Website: lowes
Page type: review-order
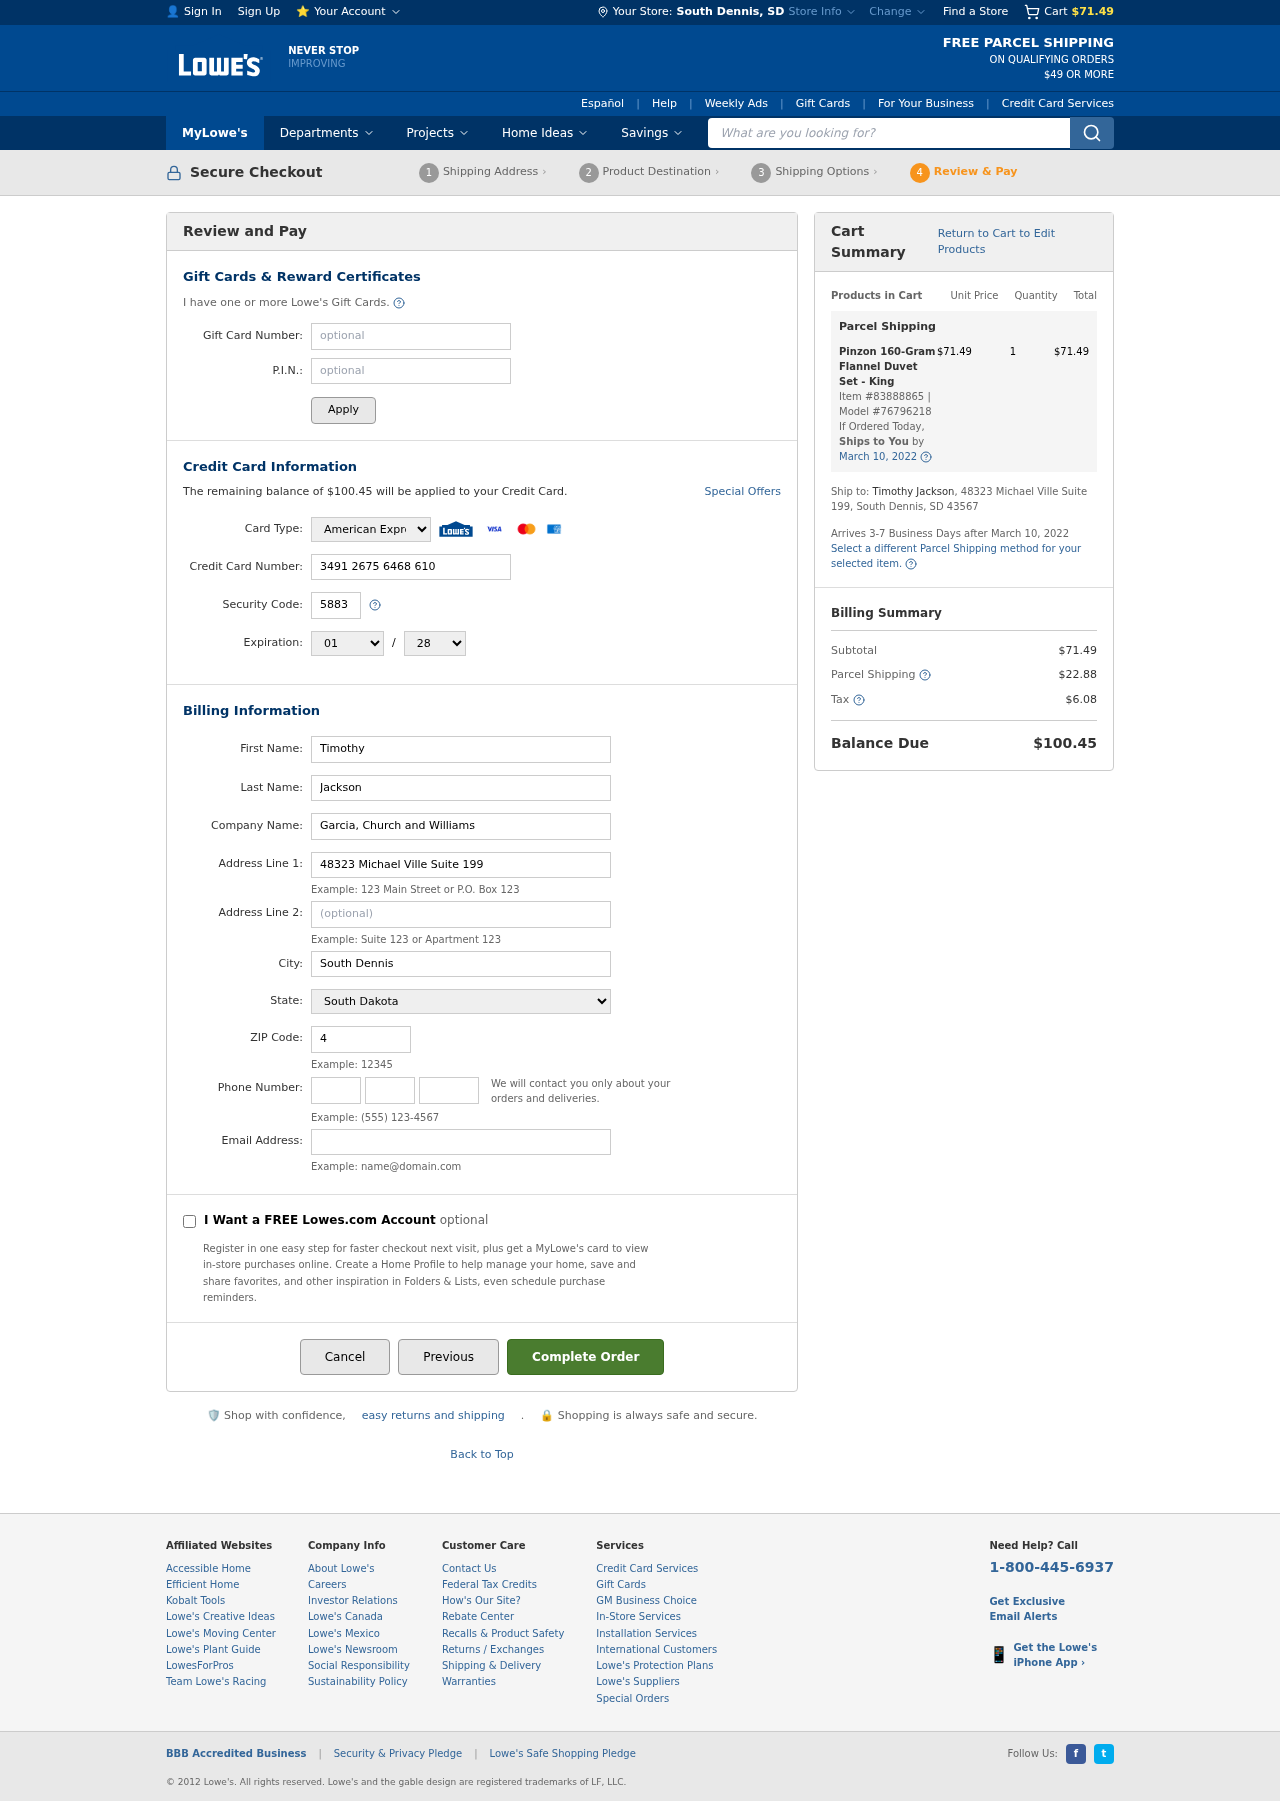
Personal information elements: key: PII_CARD_CVV
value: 5883
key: PII_CARD_EXPIRY_MONTH
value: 01
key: PII_CARD_EXPIRY_YEAR
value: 28
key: PII_CARD_NUMBER
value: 3491 2675 6468 610
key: PII_CARD_TYPE
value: American Express
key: PII_CITY
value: South Dennis
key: PII_CITY_STATE
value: South Dennis, SD
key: PII_COMPANY
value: Garcia, Church and Williams
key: PII_EMAIL
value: timothy.jackson@hotmail.com
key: PII_FIRSTNAME
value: Timothy
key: PII_LASTNAME
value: Jackson
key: PII_PHONE_AREA
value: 291
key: PII_PHONE_PREFIX
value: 310
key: PII_PHONE_SUFFIX
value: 8658
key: PII_POSTCODE
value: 43567
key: PII_STATE
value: South Dakota
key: PII_STREET
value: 48323 Michael Ville Suite 199
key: PII_STREET2
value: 48323 Michael Ville Suite 199
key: PII_FULLNAME2
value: Timothy Jackson
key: PII_STATE_ABBR
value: SD
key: PII_POSTCODE_FULL
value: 43567
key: PII_CITY_STATE_ZIP
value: South Dennis, SD 43567
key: PII_POSTCODE_NUMERIC
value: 43567
Product elements: key: PRODUCT1_NAME
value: Pinzon 160-Gram Flannel Duvet Set - King
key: PRODUCT1_PRICE
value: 71.49
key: PRODUCT1_QUANTITY
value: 1
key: PRODUCT1_ITEM_NUMBER
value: Item #83888865
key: PRODUCT1_MODEL_NUMBER
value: Model #76796218
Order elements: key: ORDER_SUBTOTAL
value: $71.49
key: ORDER_BALANCE_DUE
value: $100.45
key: ORDER_SHIPPING_DATE
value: March 10, 2022
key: ORDER_ITEM_TOTAL
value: $71.49
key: ORDER_SHIPPING_DATE2
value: March 10, 2022
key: ORDER_SHIPPING_COST
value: $22.88
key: ORDER_TAX
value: $6.08
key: ORDER_TOTAL
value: $100.45
Search elements: key: HEADER_SEARCH
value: What are you looking for?